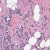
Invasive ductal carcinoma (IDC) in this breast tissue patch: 1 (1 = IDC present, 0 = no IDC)